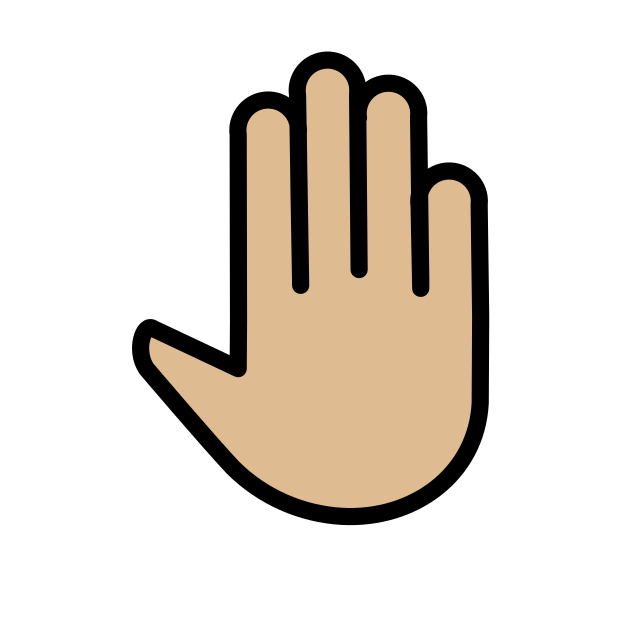
raised back of hand: medium-light skin tone